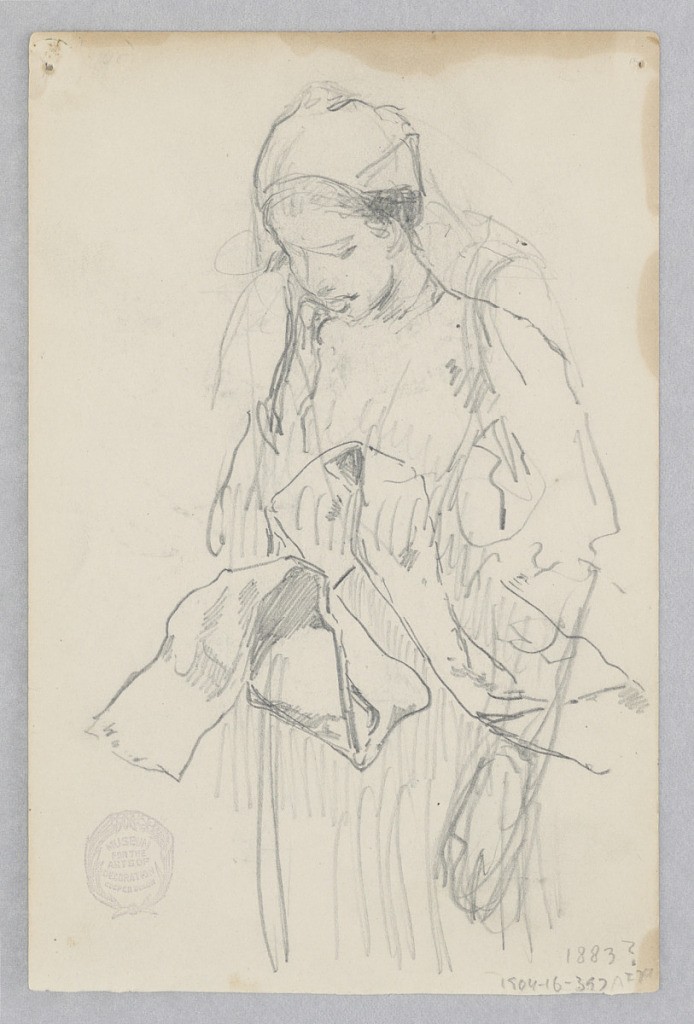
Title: Woman
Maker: Robert Frederick Blum, American, 1857–1903
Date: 1883
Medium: Graphite on wove paper
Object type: Drawing
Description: Recto: Sketch of a female figure; Verso: Sketch of a male figure in profile.